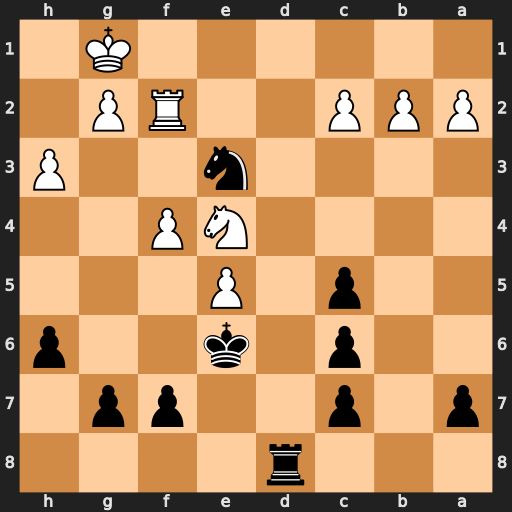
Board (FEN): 3r4/p1p2pp1/2p1k2p/2p1P3/4NP2/4n2P/PPP2RP1/6K1
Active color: b
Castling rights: -
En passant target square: -
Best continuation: Rd1+ Kh2 Nf1+ Rxf1 Rxf1